Question: In my Windows phone 8.1 silverlight application, the user can select a date and move to the next or previous day. I would like to add the ability to gray the button to select the next day when this day is in the future (because it has no sense in my application).
For that I created a style to define the right arrow button (and I also have the same for the left arrow, there may also have a better way to do it?).
'''
<Style TargetType="Button" x:Key="arrowRight" BasedOn="{StaticResource RemoveButtonBorderStyle}">
<Setter Property="BorderBrush" Value="Transparent"/>
<Setter Property="ContentTemplate">
<Setter.Value>
<DataTemplate>
<Path Stretch="Uniform"
RenderTransformOrigin="0.5,0.5"
Margin="2,6,2,2"
Fill="{StaticResource PhoneContrastBackgroundBrush}"
Data="M0,0L496.<PHONE>,315 0,630z">
<Path.RenderTransform>
<ScaleTransform ScaleX="1" ScaleY="1"/>
</Path.RenderTransform>
</Path>
</DataTemplate>
</Setter.Value>
</Setter>
</Style>
'''
And I applied in on my button like this :
'''
<Button Grid.Row="0" HorizontalAlignment="Left" VerticalContentAlignment="Center" HorizontalContentAlignment="Left" Grid.Column="2" Command="{Binding NextMonthCommand}" Style="{StaticResource arrowRight}">
<i:Interaction.Triggers>
<ec:DataTrigger Binding="{Binding Day,Converter={StaticResource IsNextDayInTheFutureConverter }}" Value="True">
<ec:ChangePropertyAction PropertyName="Opacity" Value="0.2"/>
<ec:ChangePropertyAction PropertyName="IsEnabled" Value="False"/>
</ec:DataTrigger>
<ec:DataTrigger Binding="{Binding Day,Converter={StaticResource IsNextDayInTheFutureConverter }}" Value="False">
<ec:ChangePropertyAction PropertyName="Opacity" Value="1"/>
<ec:ChangePropertyAction PropertyName="IsEnabled" Value="True"/>
</ec:DataTrigger>
</i:Interaction.Triggers>
</Button>
'''
My problem is that I can have more than one button acting like this. In another page of my application, the user can select a month, and if the month is in the future, I want to disable the button.
What I do now, is copy paste the datatrigger part and change the binding from Day to Month but it doesn't realy feel right to me.
Is there another,better way to do ?

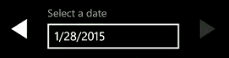
Answer: How about an approach with Style converter? Say we add custom 'Converter':
'''
public class ArrowBtnStyleConverter : IValueConverter
{
public Style EnabledStyle { get; set; }
public Style DisabledStyle { get; set; }
public object Convert(object value, Type targetType, object parameter, System.Globalization.CultureInfo culture)
{
//put your conversion logic here instead of that nonsense.
//You can also check 'parameter' to switch between day/month/etc modes
return value != null ? EnabledStyle : DisabledStyle;
}
public object ConvertBack(object value, Type targetType, object parameter, System.Globalization.CultureInfo culture)
{
throw new NotImplementedException();
}
}
'''
And then use it in XAML. Notice that 'BasedOn' for both styles uses you arrow style.
'''
<local:ArrowBtnStyleConverter x:Key="arrowStyleConverter">
<local:ArrowBtnStyleConverter.EnabledStyle>
<Style TargetType="Button" BasedOn="{StaticResource arrowRight}">
<!-- You don't actually need those default values set explicitly.
I just leave them here to show that we could have some more options -->
<!--<Setter Property="IsEnabled" Value="True" />
<Setter Property="Opacity" Value="1" />-->
</Style>
</local:ArrowBtnStyleConverter.EnabledStyle>
<local:ArrowBtnStyleConverter.DisabledStyle>
<Style TargetType="Button" BasedOn="{StaticResource arrowRight}">
<Setter Property="IsEnabled" Value="False" />
<Setter Property="Opacity" Value="0.2" />
</Style>
</local:ArrowBtnStyleConverter.DisabledStyle>
</local:ArrowBtnStyleConverter>
'''
After that, we just bind the Style of our Button. Again, notice the use of converter parameter. With it you can have single converter wich changes logic based on input (day, month, year, etc.), you just have to check parameter in converter code.
'''
<Button Style="{Binding Day, Converter={StaticResource arrowStyleConverter}, ConverterParameter=day}" />
<Button Style="{Binding Month, Converter={StaticResource arrowStyleConverter}, ConverterParameter=month}" />
'''